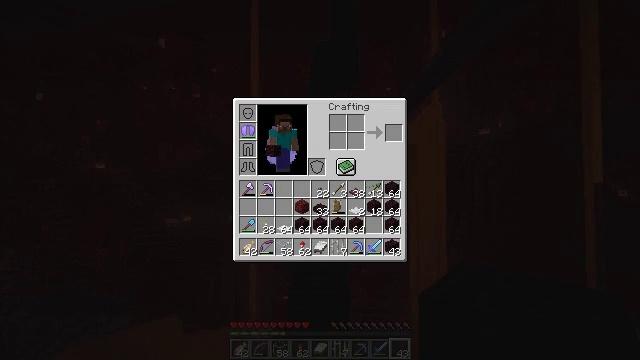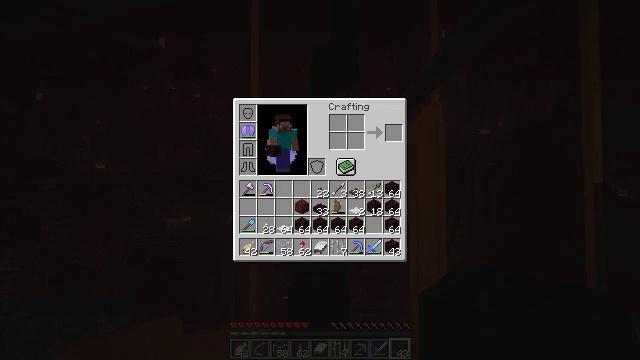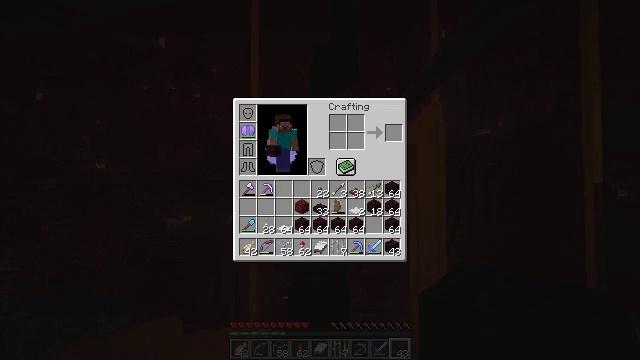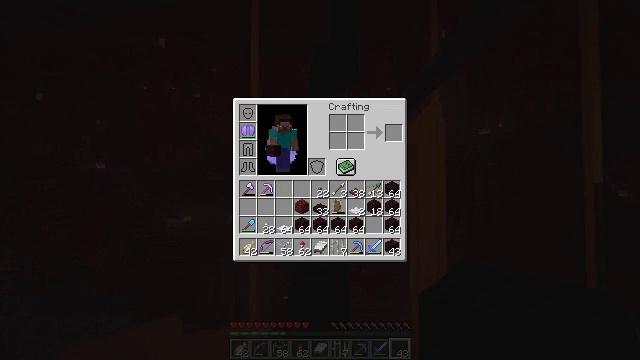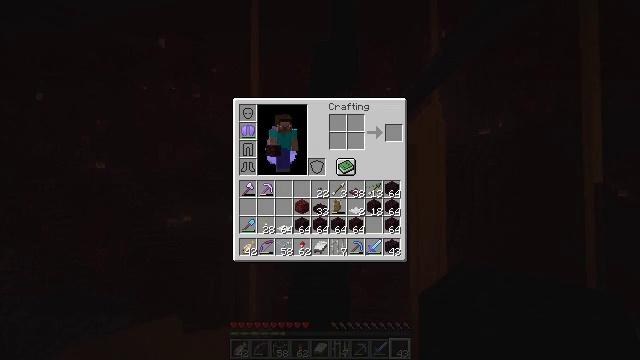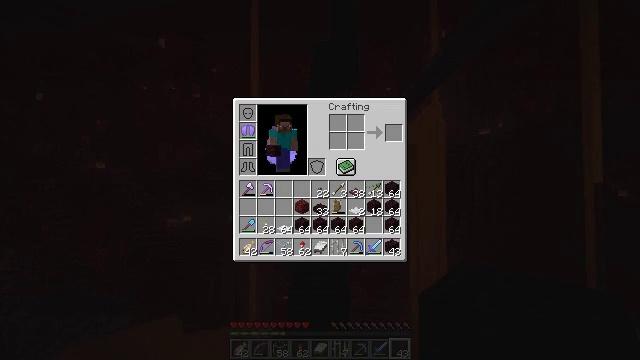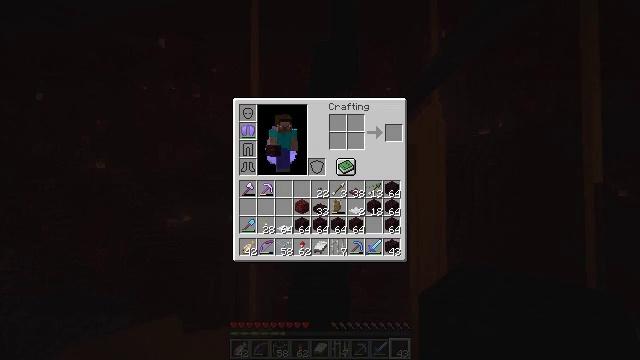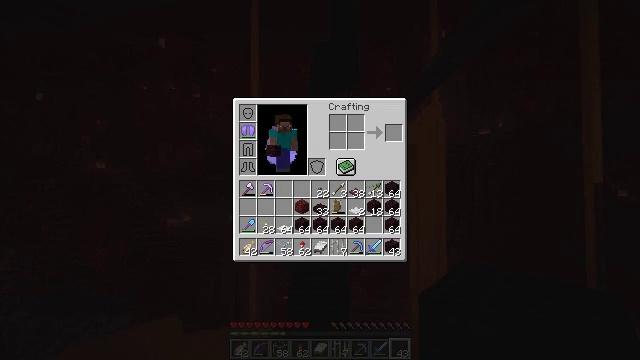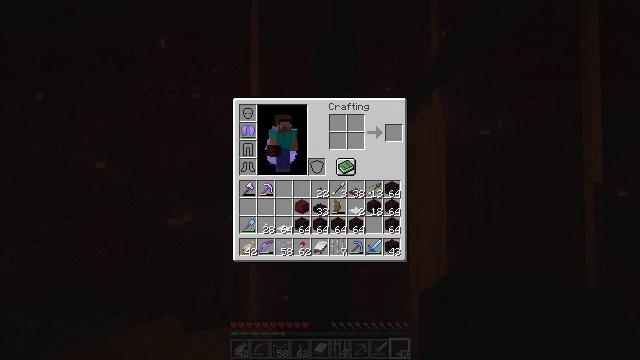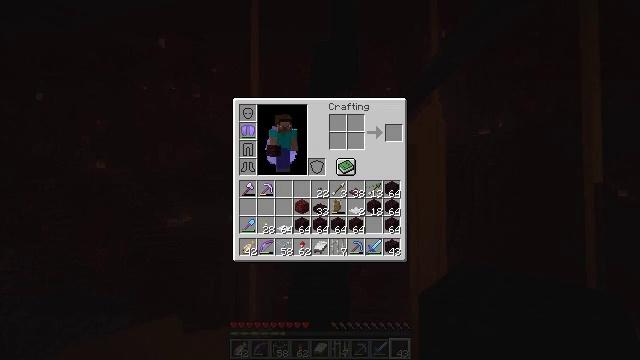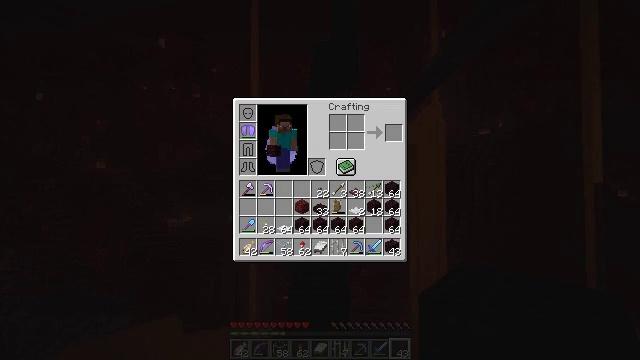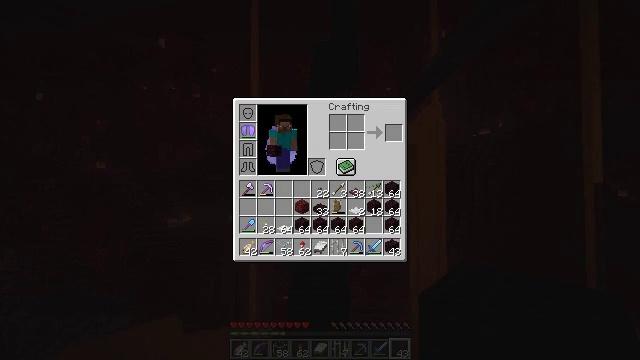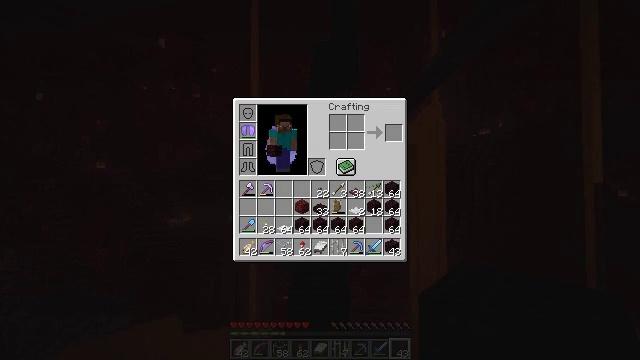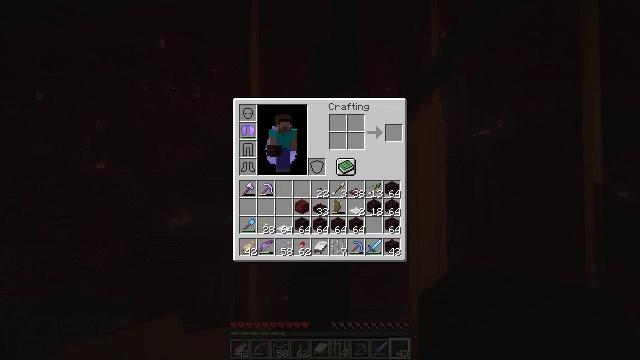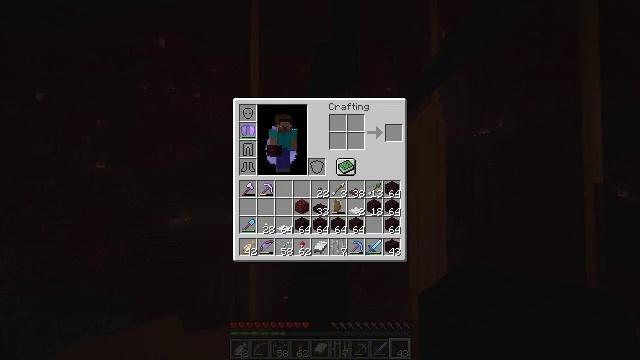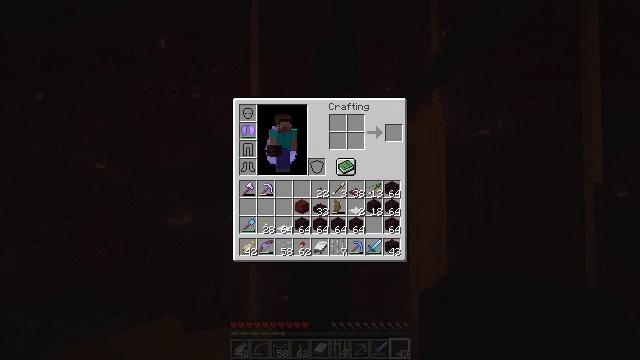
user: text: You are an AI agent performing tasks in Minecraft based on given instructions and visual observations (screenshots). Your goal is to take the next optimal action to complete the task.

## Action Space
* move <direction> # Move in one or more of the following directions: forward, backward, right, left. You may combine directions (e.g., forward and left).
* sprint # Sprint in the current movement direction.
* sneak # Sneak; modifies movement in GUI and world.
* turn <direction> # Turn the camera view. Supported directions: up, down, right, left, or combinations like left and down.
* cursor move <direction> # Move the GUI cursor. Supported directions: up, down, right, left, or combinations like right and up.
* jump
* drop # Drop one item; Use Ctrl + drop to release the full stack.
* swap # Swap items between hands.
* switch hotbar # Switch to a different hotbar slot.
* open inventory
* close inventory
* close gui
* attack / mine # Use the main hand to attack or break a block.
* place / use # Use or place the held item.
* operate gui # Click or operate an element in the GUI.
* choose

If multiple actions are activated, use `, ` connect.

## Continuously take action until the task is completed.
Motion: motion action
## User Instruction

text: Gather some nether bricks.
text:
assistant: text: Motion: no_op
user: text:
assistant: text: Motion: no_op
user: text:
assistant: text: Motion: no_op
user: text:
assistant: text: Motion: no_op
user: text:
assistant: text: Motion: no_op
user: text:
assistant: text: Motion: no_op
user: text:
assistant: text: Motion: no_op
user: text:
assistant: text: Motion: no_op
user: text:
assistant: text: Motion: no_op
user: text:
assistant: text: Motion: no_op
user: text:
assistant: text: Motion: no_op
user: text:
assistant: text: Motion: no_op
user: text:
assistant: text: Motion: no_op
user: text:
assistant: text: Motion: no_op
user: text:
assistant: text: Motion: no_op
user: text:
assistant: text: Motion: no_op
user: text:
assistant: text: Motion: no_op
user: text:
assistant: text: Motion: no_op
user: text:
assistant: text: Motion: no_op
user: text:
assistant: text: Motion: no_op
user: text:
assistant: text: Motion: close inventory
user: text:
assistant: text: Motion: close inventory
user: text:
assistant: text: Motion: no_op
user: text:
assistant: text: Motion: no_op
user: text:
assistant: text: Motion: no_op
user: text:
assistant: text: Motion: no_op
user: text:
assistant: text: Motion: no_op
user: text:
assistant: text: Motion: no_op
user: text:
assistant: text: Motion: no_op
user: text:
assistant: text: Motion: no_op